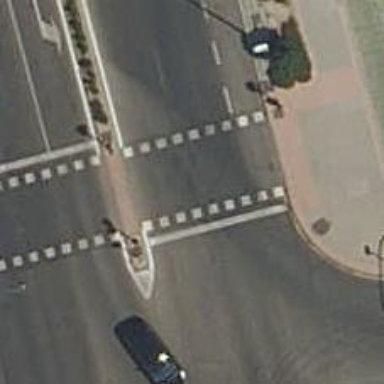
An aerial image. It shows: Road with traffic signals and zebra crossing with traffic signals.